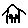
Label: house